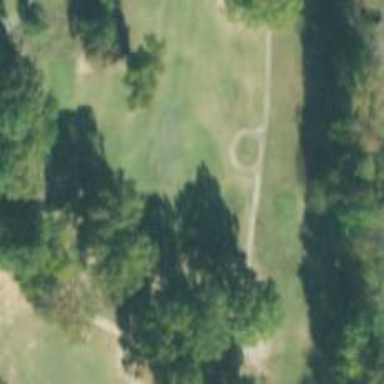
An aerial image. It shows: Service road designated as golf cart path.